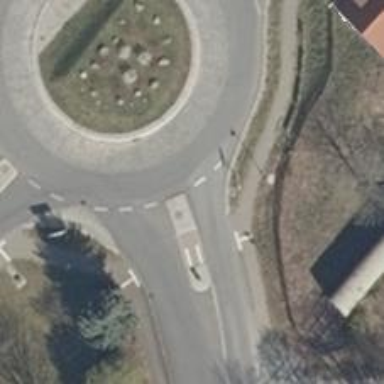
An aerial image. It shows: Footway crossing.